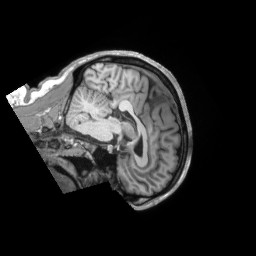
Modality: T1w
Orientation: sagittal
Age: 38
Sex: male
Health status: ill
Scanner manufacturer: siemens
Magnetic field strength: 3 T
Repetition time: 2.2 s
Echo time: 0.00157 s